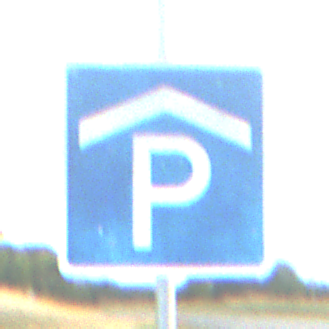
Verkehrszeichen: Parkhaus
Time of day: SunriseSunset
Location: Outdoor (RoadRail)
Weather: PartlyCloudy
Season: NotSpecified
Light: Natural